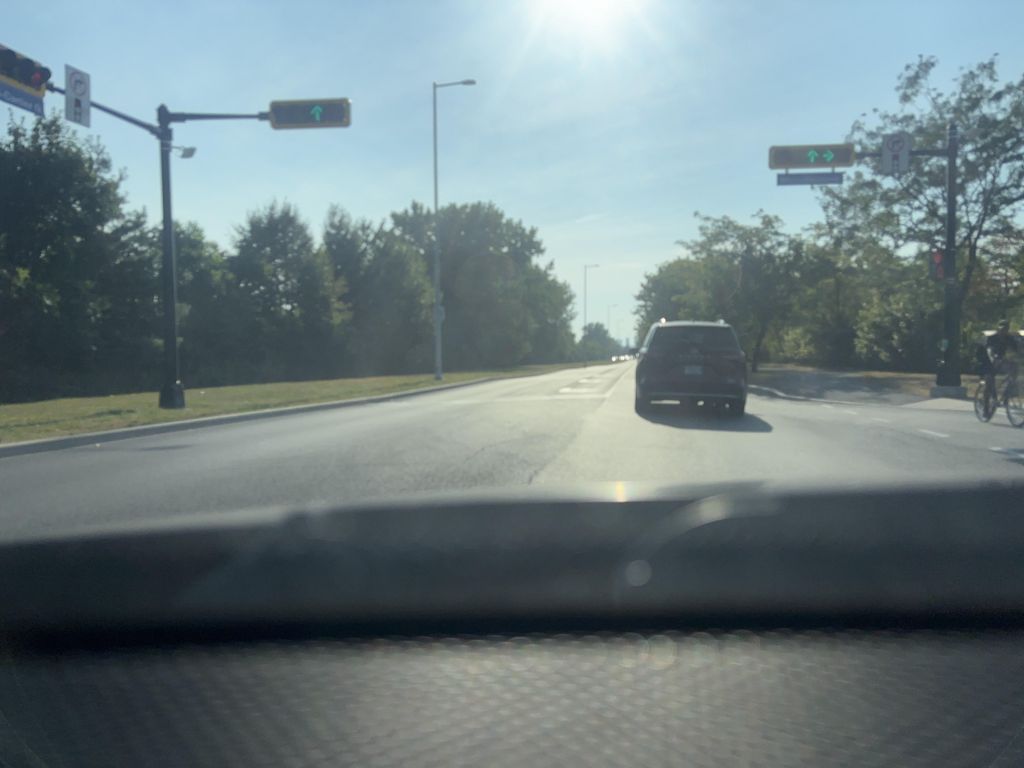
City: montreal